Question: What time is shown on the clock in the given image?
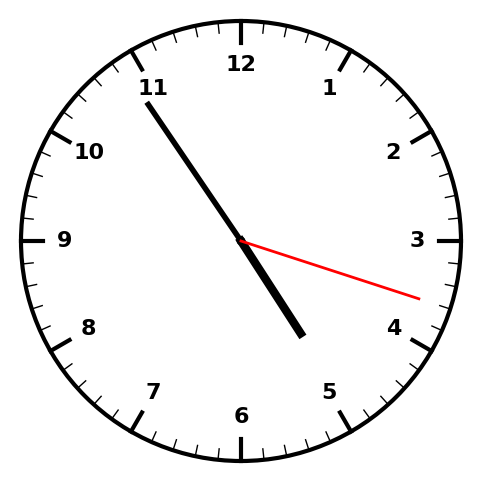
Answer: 04:54:18